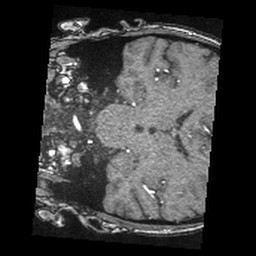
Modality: angio
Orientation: coronal
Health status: ill
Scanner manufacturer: siemens
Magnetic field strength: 1.5 T
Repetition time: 0.026 s
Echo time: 0.007 s